Question: How to relate width in percent to the grand parent?

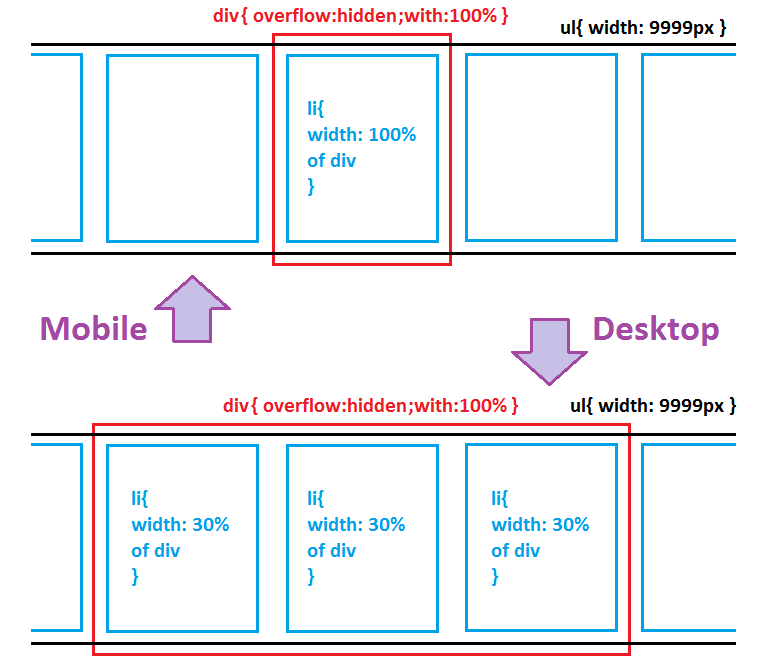
Answer: You could simply relate width of 'li' s to the parent 'ul' which in turn it relates to the grand parent 'div':
'''
div{
overflow: hidden;
width: 100%;
}
ul{
width: 1000%;
}
li{
width: 3%;
}
'''